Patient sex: M
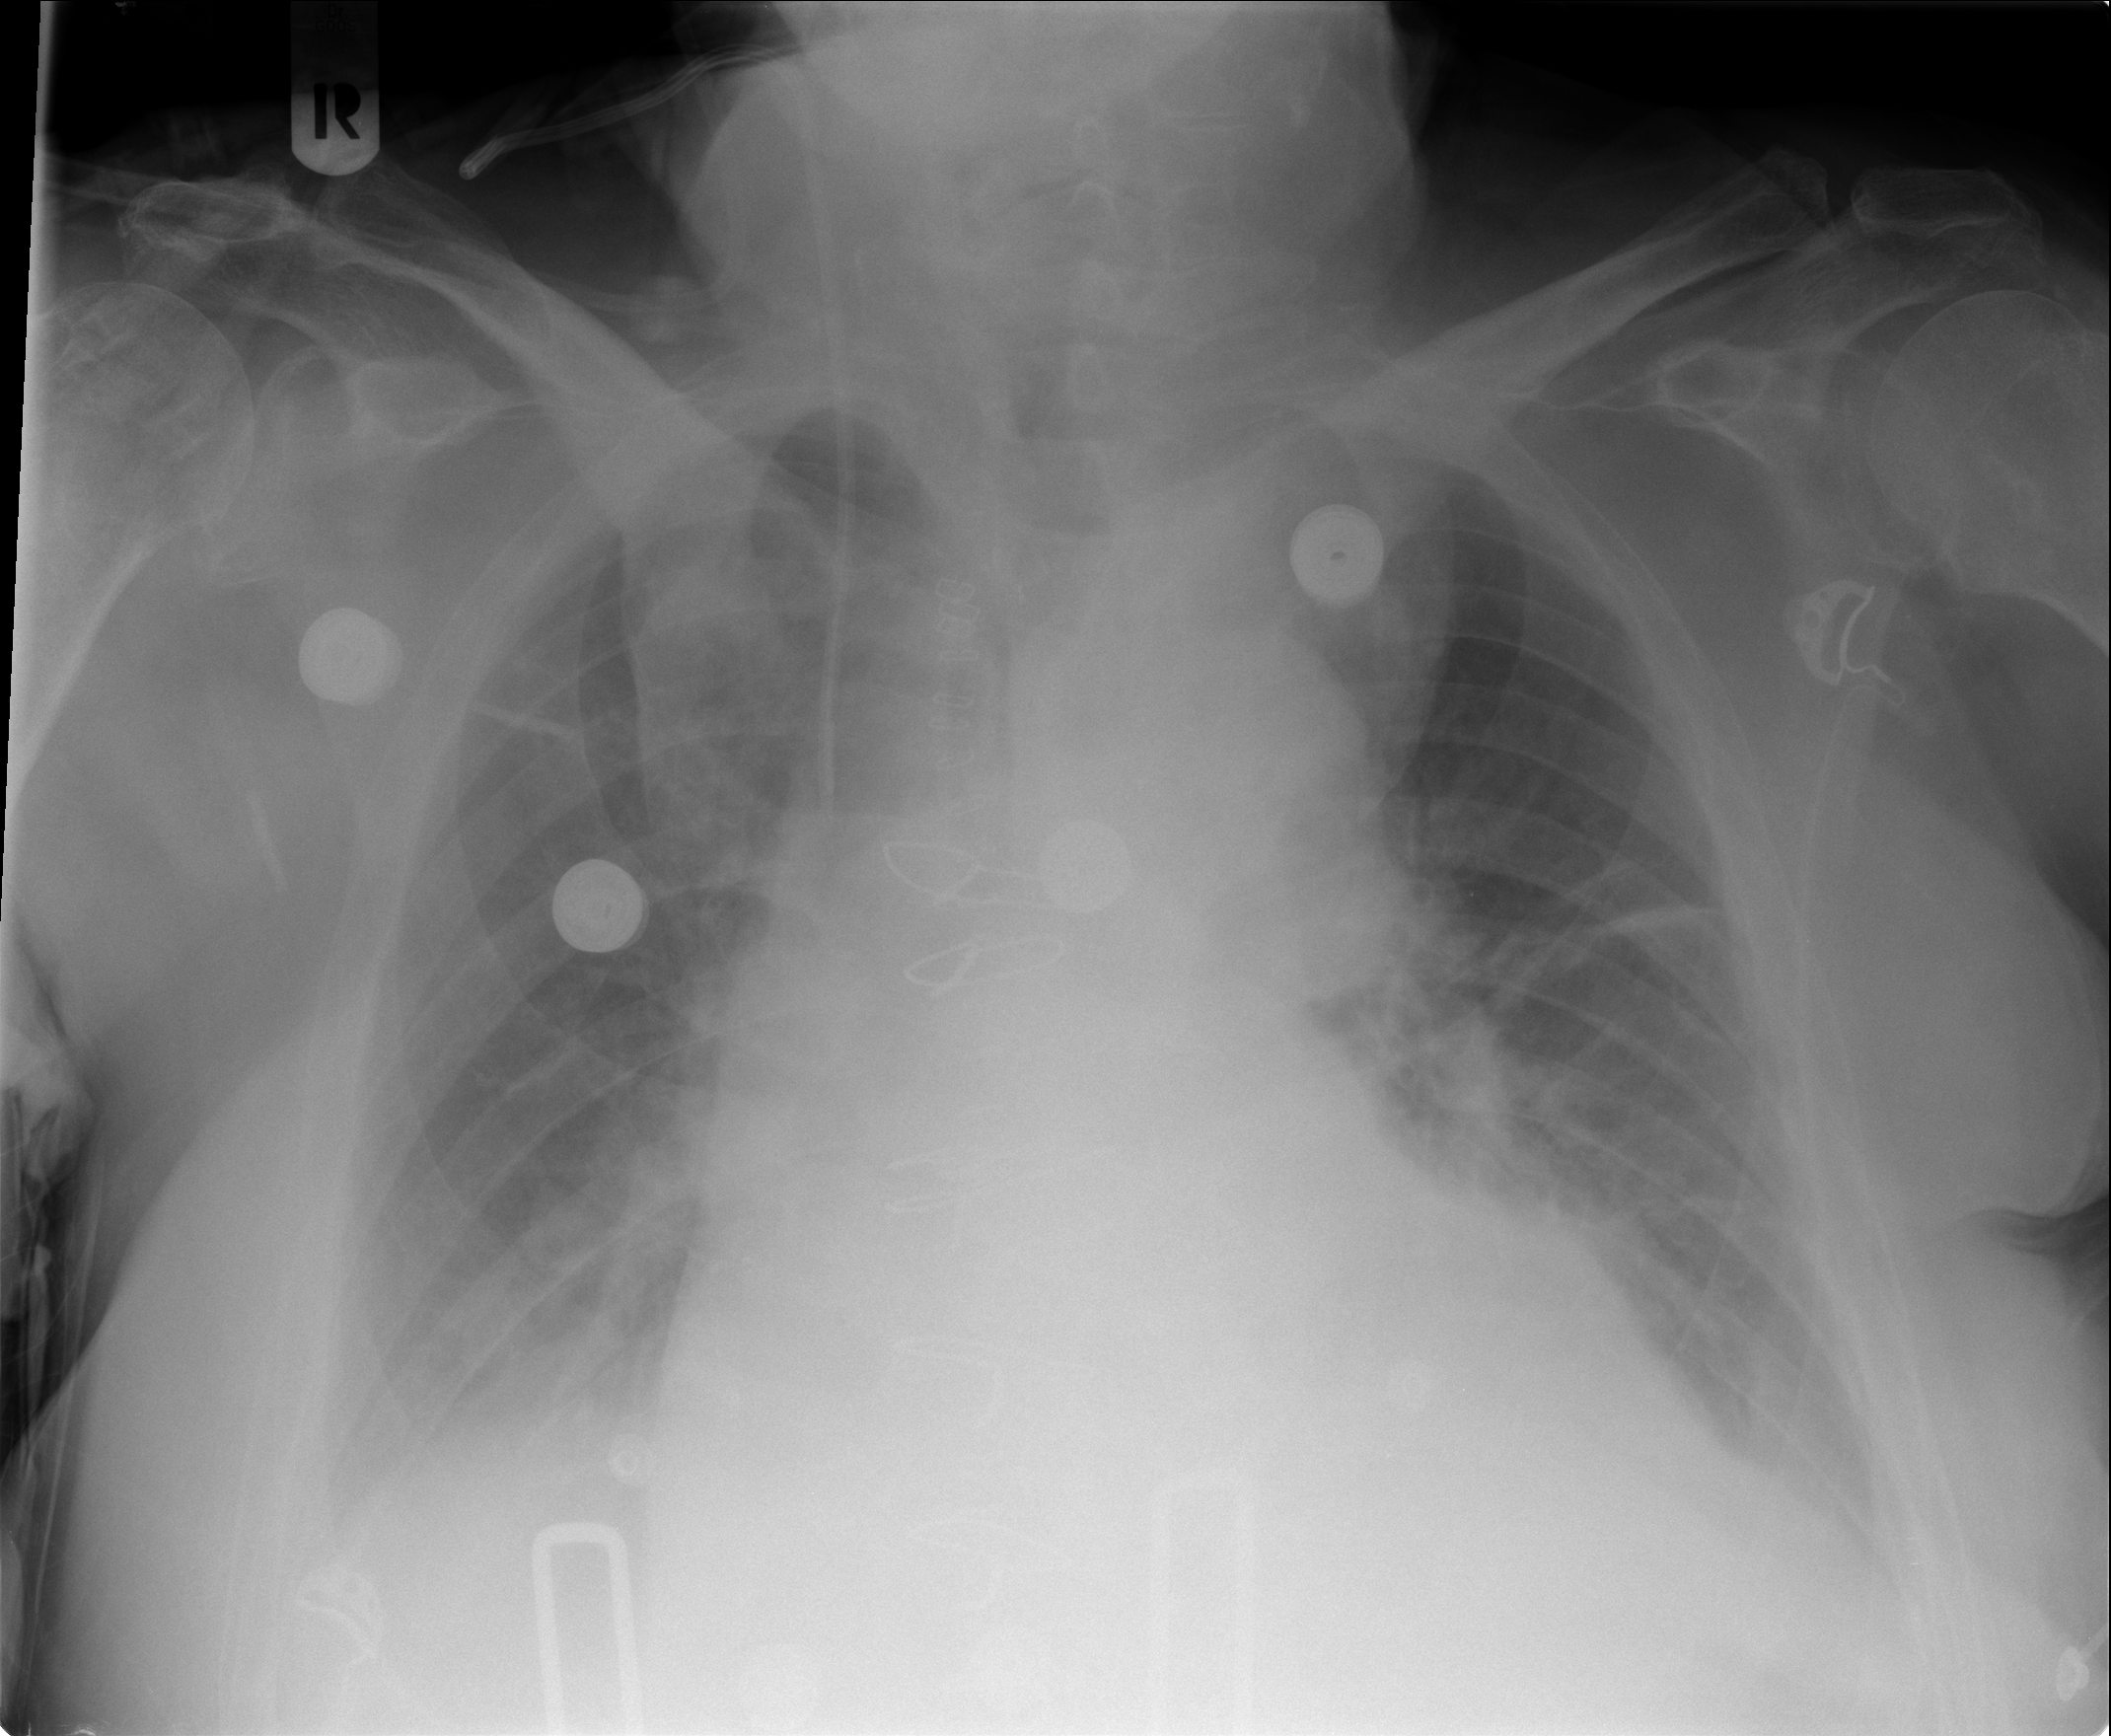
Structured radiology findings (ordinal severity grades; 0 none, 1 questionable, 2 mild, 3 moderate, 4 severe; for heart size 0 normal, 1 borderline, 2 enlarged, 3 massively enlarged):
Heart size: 2
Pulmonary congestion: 3
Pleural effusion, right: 2
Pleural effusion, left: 2
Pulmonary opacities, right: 1
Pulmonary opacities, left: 1
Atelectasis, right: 2
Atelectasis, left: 1